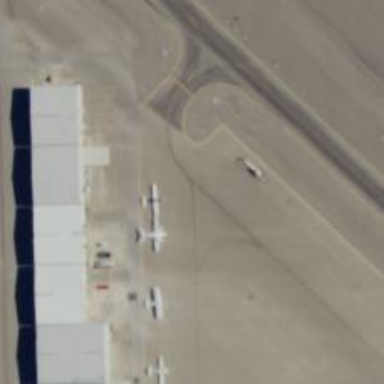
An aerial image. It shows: Image of taxiway at airport.